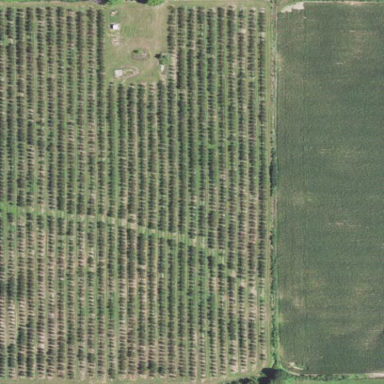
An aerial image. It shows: Orchard.